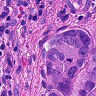
Metastatic tissue present: yes